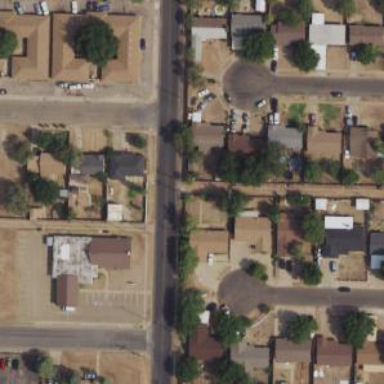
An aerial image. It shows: Alleyway designated as service road.